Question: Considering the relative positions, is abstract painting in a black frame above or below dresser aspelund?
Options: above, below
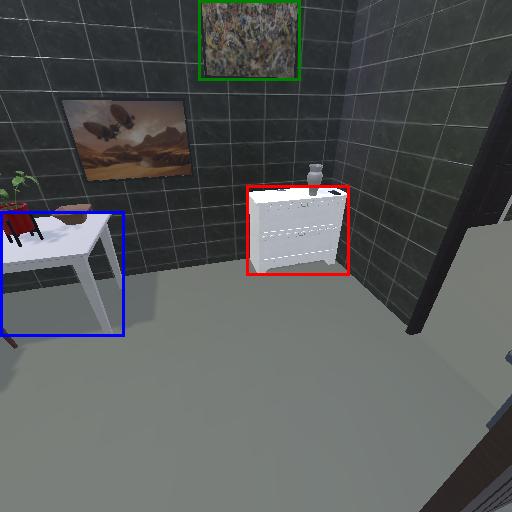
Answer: above